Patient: sex F, age 34
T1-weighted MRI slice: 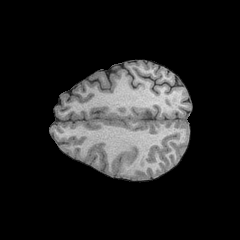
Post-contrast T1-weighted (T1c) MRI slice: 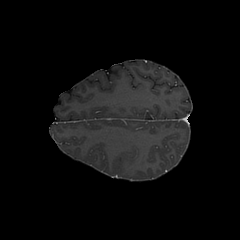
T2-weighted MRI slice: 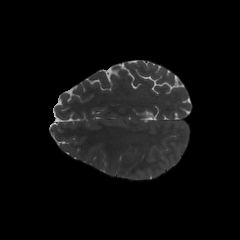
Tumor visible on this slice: no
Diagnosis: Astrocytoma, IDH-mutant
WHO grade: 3